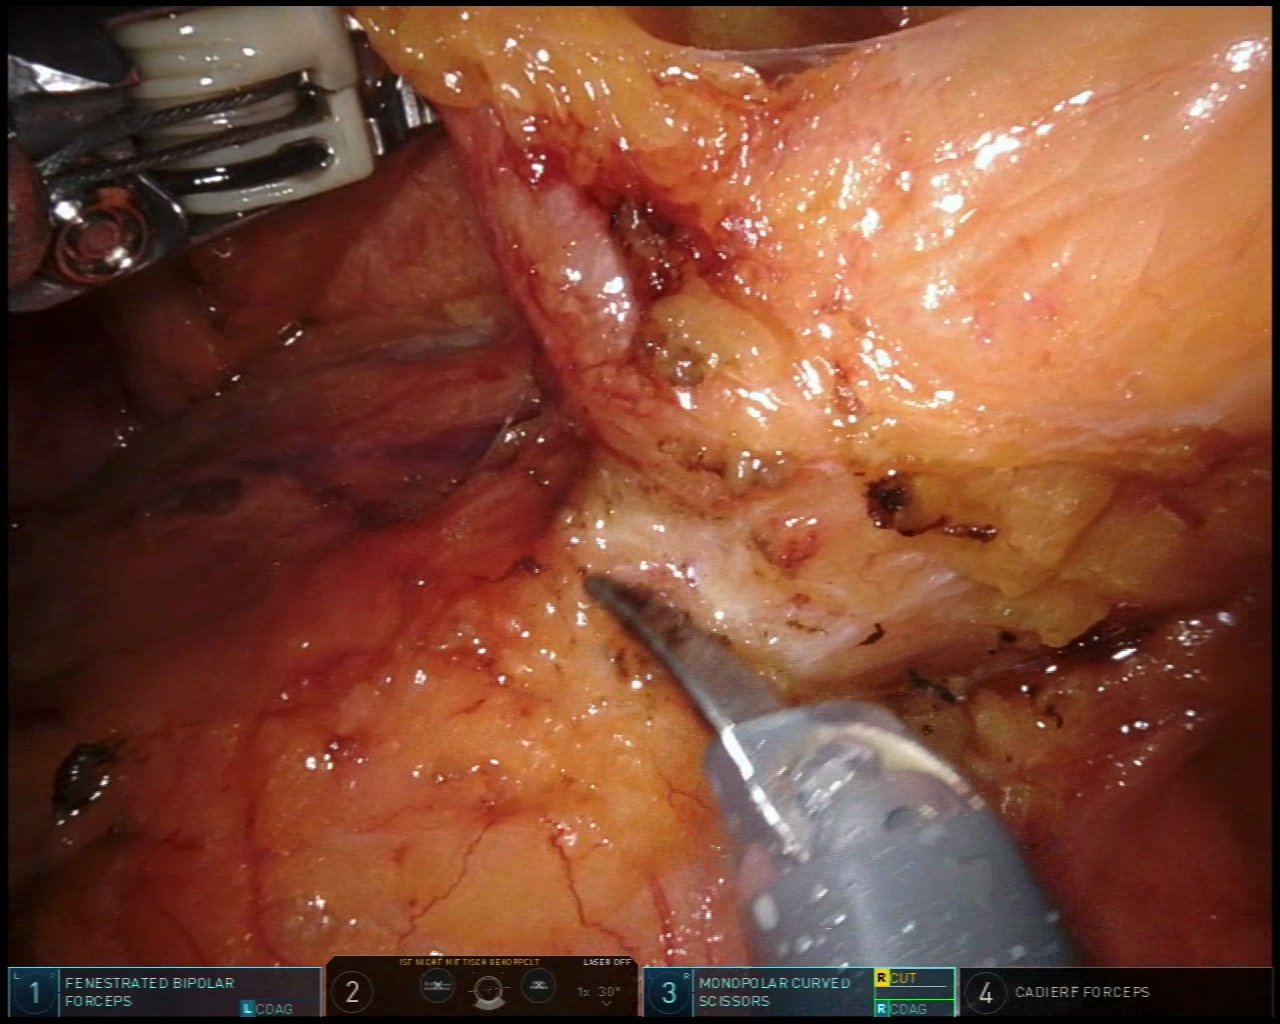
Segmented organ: inferior_mesenteric_artery
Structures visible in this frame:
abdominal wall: no
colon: no
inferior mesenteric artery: yes
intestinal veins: no
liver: no
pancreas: no
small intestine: no
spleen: no
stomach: no
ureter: no
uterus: no
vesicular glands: no